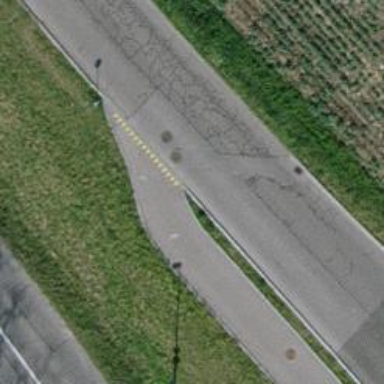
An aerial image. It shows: Asphalt cycleway.